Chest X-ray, PA view. Patient: 26 years old, sex M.
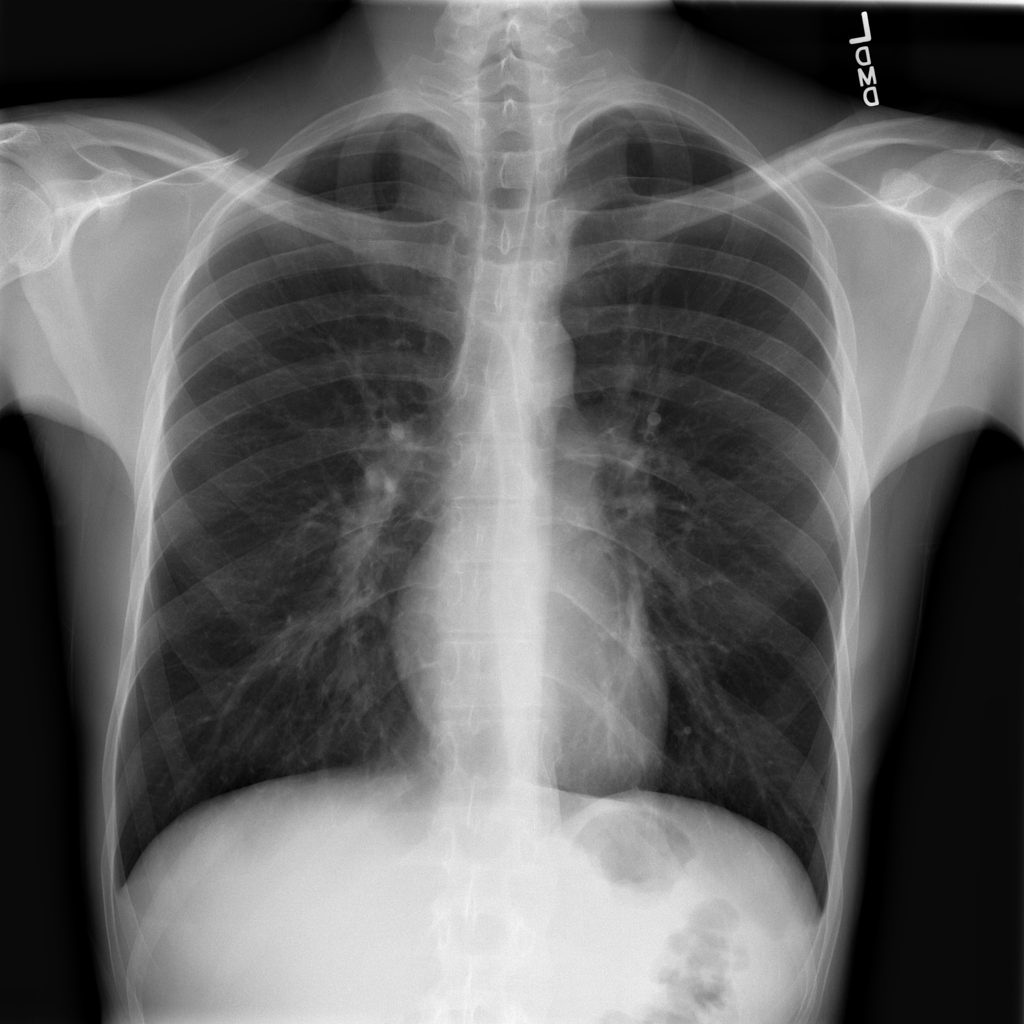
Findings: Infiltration